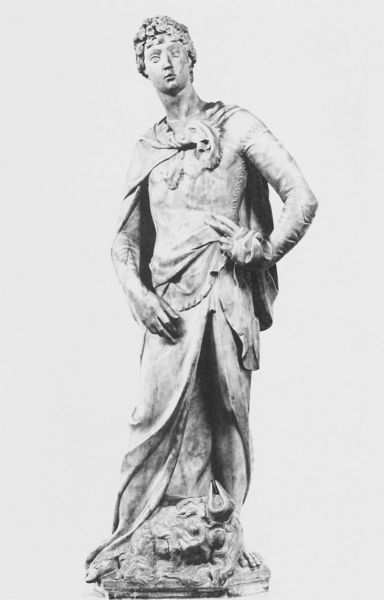
Titel: David
Künstler: Donatello
Institution: Florenz, Bargello
Schlagwörter: hand, mann, umhang, frau, kleid, marmor, tuch, rock, jung, kleidung, stein, figur, haare, pose, tücher, locken, skulptur, statue, könig, weiblich, bildhauerei, faltenwurf, kontrapost, antike, knabe, römer, hüfte, antik, toga, griechenland, gelehrter, cape, grieche, ägypter, stele, aristoteles